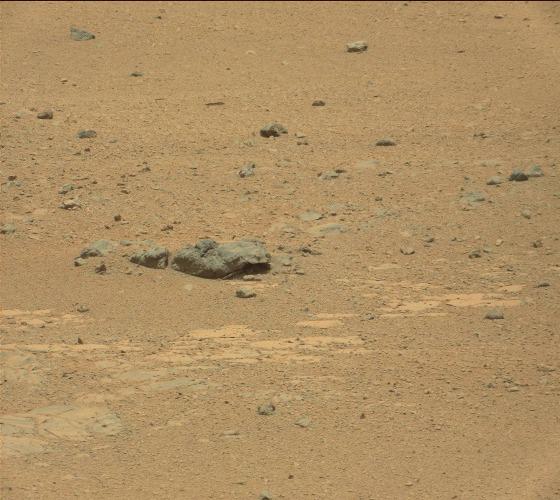
Terrain classes present: Bedrock, Gravel / Sand / Soil, Rock, Shadow